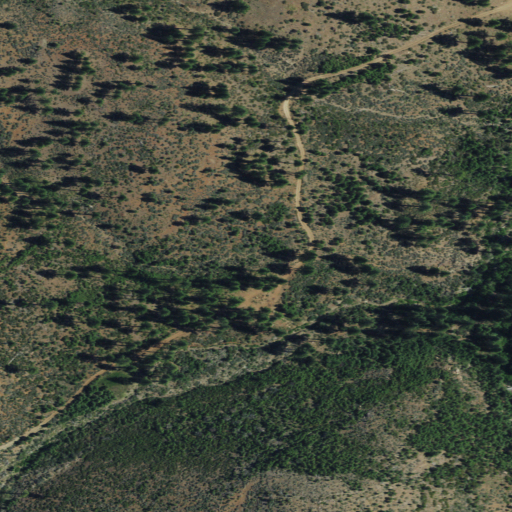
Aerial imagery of valley in California named Turner Canyon containing shrub and evergreen forest